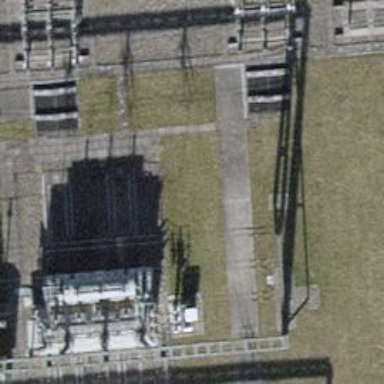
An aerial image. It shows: Three power cables are visible.